Question: I'm trying to brush up on my HTML and CSS again and I was trying to make a simple layout. Here is the HTML/CSS for my simple site.
'''
<!DOCTYPE html>
<HTML>
<HEAD>
<TITLE>My website</TITLE>
<META CHARSET="UTF-8">
<style type="text/css">
* {
padding: 0px;
margin: 0px
}
html, body {
margin:0;
padding:0;
height:100%;
border: 0px;
}
#TopBar {
width:100%;
height:15%;
border-bottom:5px solid;
border-color:#B30000;
}
#MidBar {
background-color:black;
height:70%;
width:70%;
margin-left:auto;
margin-right:auto;
}
#BottomBar {
position:absolute;
bottom:0;
width:100%;
height:15%;
border-top:5px solid;
border-color:#B30000;
}
h1 {
font-family: sans-serif;
font-size: 24pt;
}
#HEADER {
text-align:center;
}
li {
display:inline;
}
#copyright {
text-align: center;
}
</style>
</HEAD>
<BODY>
<DIV ID="TopBar">
<DIV ID="HEADER">
<HEADER>
<H1>My website</H1>
<NAV>
<UL>
<LI><A HREF="./about/index.html">About me</A>
<LI><A HREF="./contact/index.html">Contact me</A>
<LI><A HREF="http://throughbenslens.co.uk/blog">My blog</A>
<LI><A HREF="./portfolio/index.html">My portfolio</A>
</UL>
</NAV>
</HEADER>
</DIV>
</DIV>
<DIV ID="MidBar">
<DIV ID="PhotoSlideshow">
test
</DIV>
</DIV>
<DIV ID="BottomBar">
<FOOTER>
<P ID="copyright">Name here &copy;
<?PHP DATE("Y") ECHO ?> </P>
</FOOTER>
</DIV>
</BODY>
</HTML>
'''
Given the heights I've applied to my div elements I expected everything to line up nicely however it appears that the bottom div is higher than the intended 15% and overlaps onto the middle div, see here demonstrated by the red border at the bottom...
Where am I going wrong? I'm sure it's something simple.
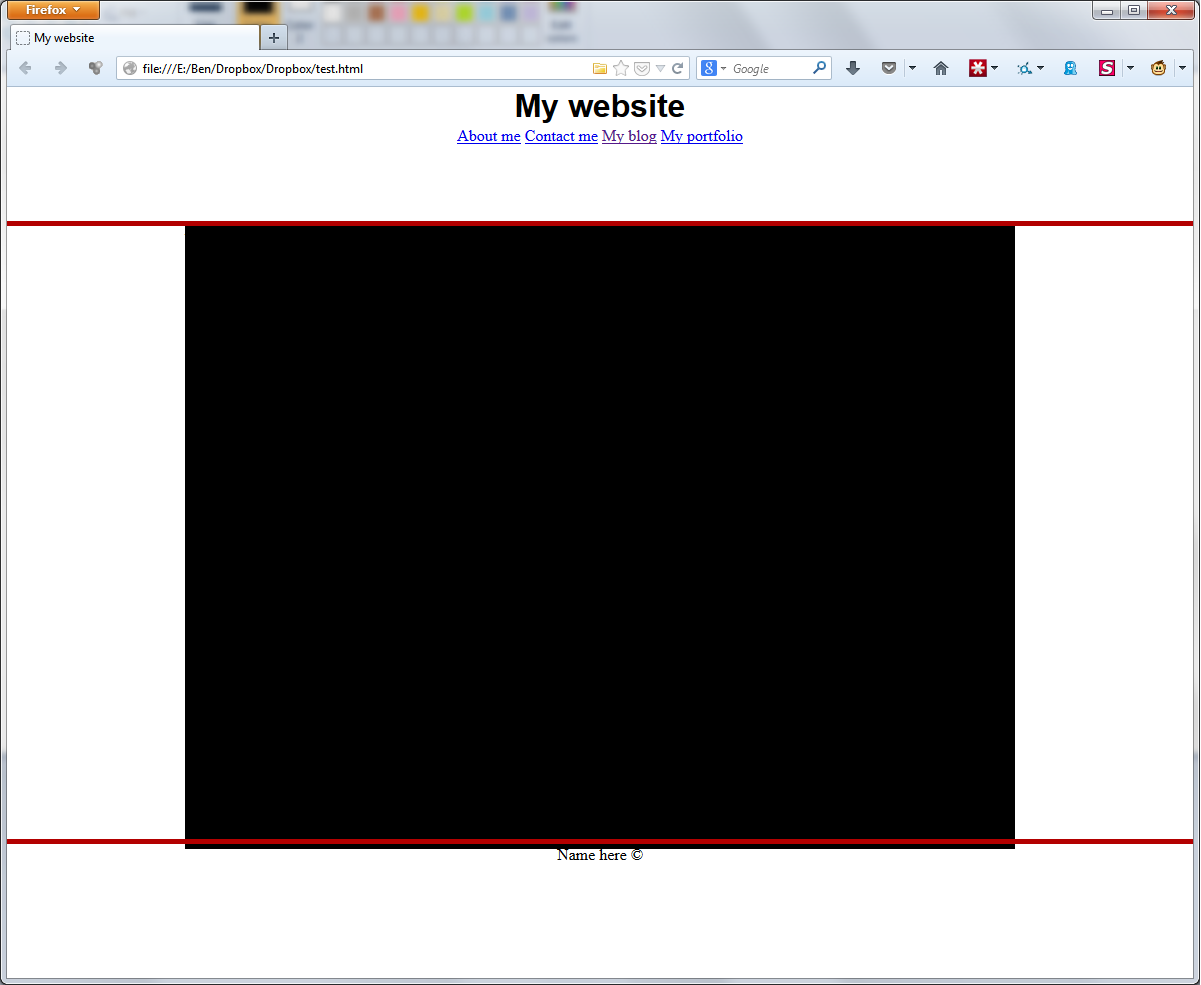
Answer: You should understand how the box model works... You are using borders which are counted outside the element, so for example if your element is '200px' in height, and has a 5px border, the total element size will be '210px;'

So considering this as the concept, what you are having elements which sums up to '100%', and you are using borders too, so that is exceeding the viewport which will result in vertical scroll...
Also you don't have to use 'position: absolute;', you are making it absolute, just to avoid scrolls but that's a wrong approach. Absolute element is out of the document flow, and will give weird results if you didn't wrapped inside a 'position: relative;' element.
<URL>
Few Tips :
- Use lowercase tags - Avoid Uppercase ID's unless required
Using 100% vertically is very rare, designers generally use 'width: 100%;' for making the layouts responsive. So if you don't have any specific reason to go for '100%' vertical elements, don't go for it..
---
Solution:
Still if you want to stick with the vertical layout spanning to 100% in height, you should use 'box-sizing: border-box;' property...
What 'box-sizing' will do here?
Well, using the above property, it will change the default behavior of the box-model, so instead of counting the borders, paddings etc outside the element, it will count inside it, thus it will prevent the viewport to be scrolled.
I will provide you an example, which I had made for <URL>.
<URL>
Explanation for the above demo, if you look at the CSS, I am using
'''
* {
-moz-box-sizing: border-box;
-webkit-box-sizing: border-box;
box-sizing: border-box;
}
'''
which will make every element paddings, borders etc to be counted inside the element and not outside, if you mark, am using a border of '5px;' and still, the window won't get a scroll bar as the border is counted inside the element and not outside.